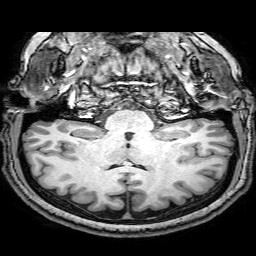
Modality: T1w
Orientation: sagittal
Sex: female
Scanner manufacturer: philips
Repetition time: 0.008268 s
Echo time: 0.00379 s